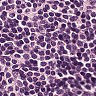
Metastatic tissue present: no